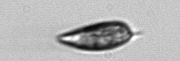
Label: Prorocentrum_triestinum